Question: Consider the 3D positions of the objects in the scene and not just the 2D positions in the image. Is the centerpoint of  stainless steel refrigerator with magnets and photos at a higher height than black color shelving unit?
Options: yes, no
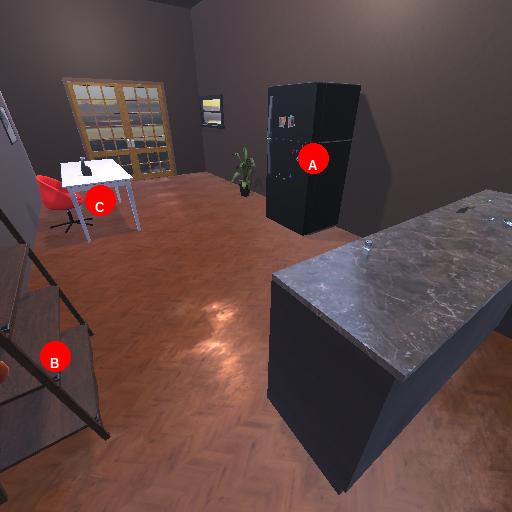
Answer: yes